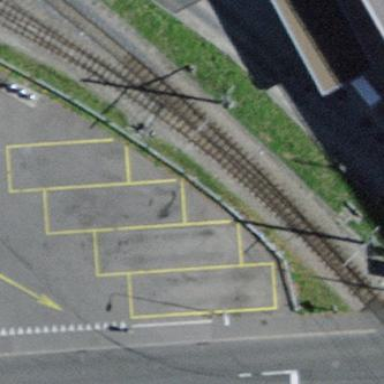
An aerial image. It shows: Parking space designated for buses.